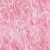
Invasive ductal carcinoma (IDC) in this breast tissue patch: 0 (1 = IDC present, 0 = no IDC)